Question: In eclipse Helios I have upgraded my android plugin and android sdk to recent version.After the upgrade i am unable to create the new android app
this is the screen shot of the error message i got

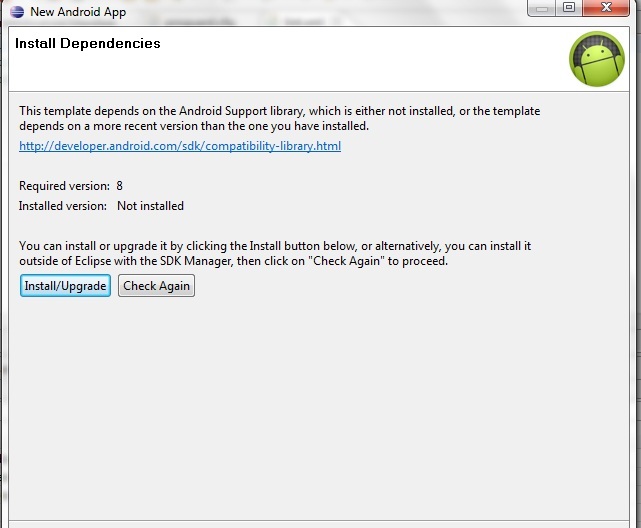
Answer: Issue is listed in code.google.com
Here is the <URL>
The work around commented by jaisonDavis is worked for me. ()
- Open the and
its - Create a and